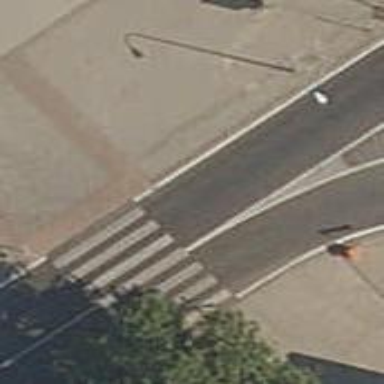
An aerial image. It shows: Uncontrolled road crossing.